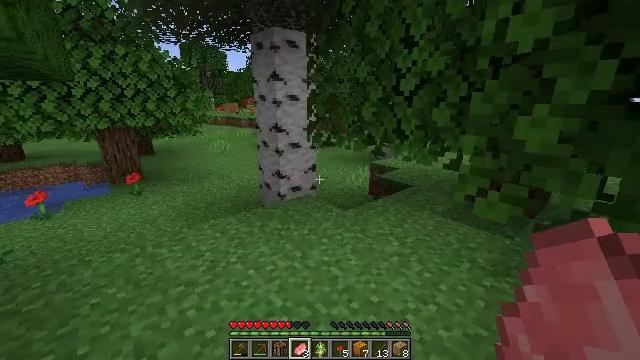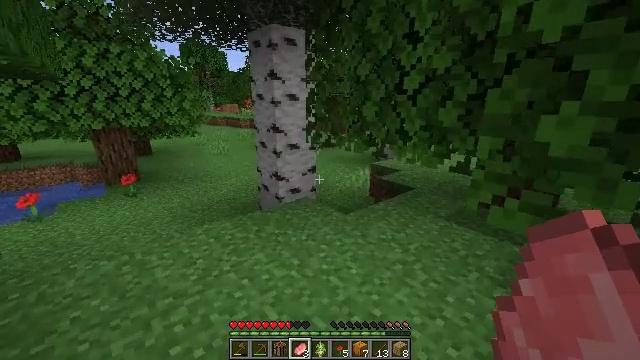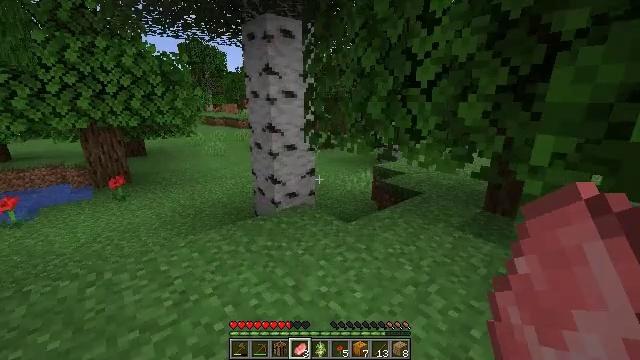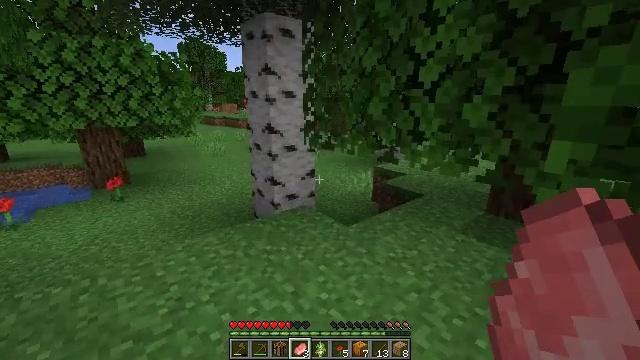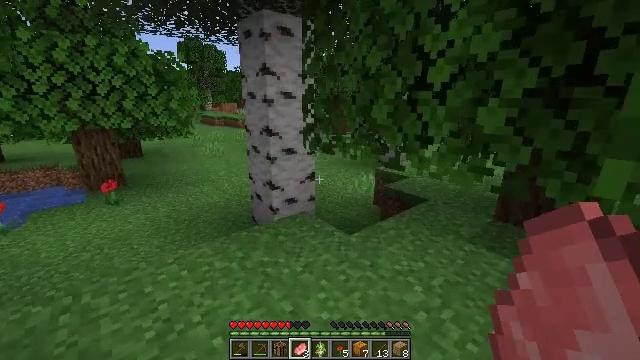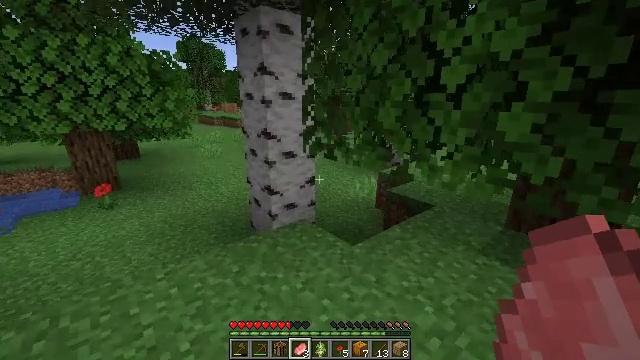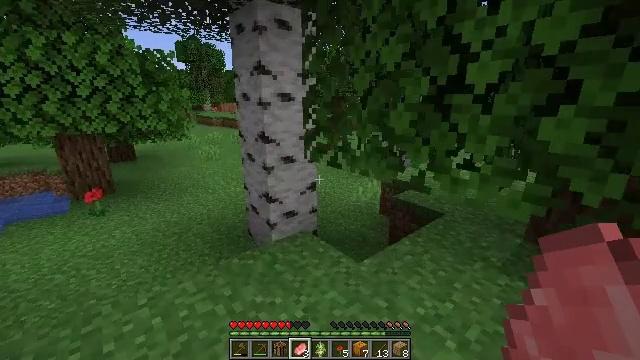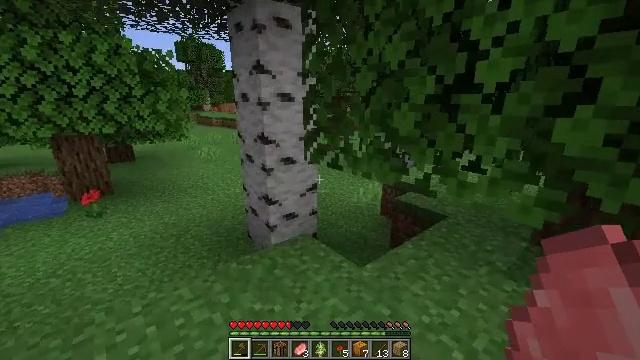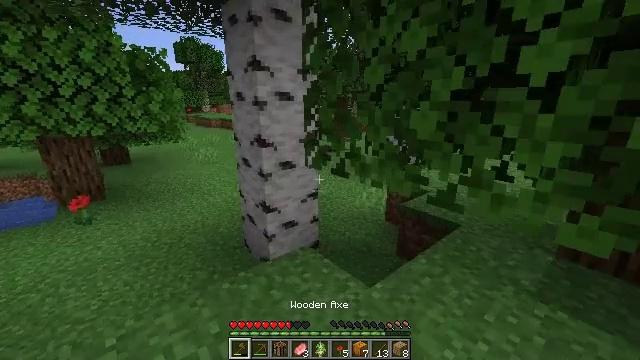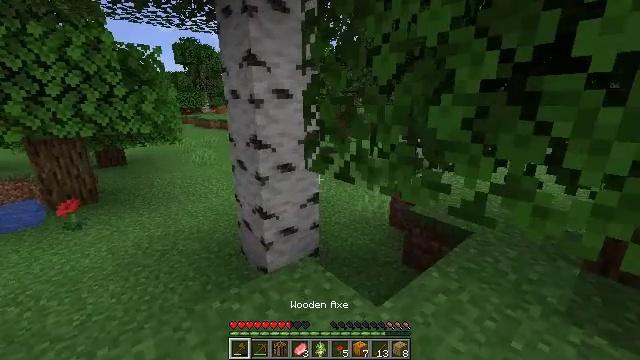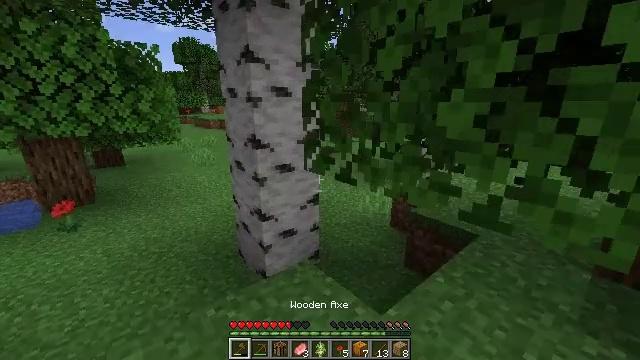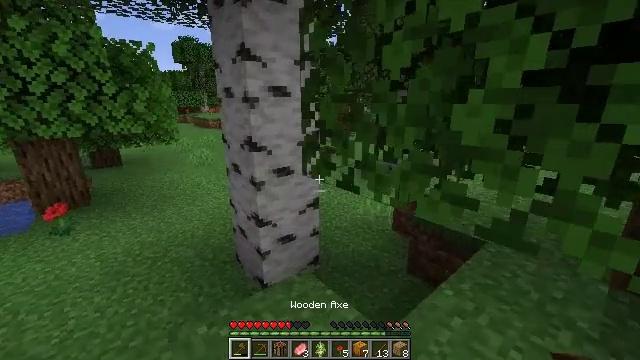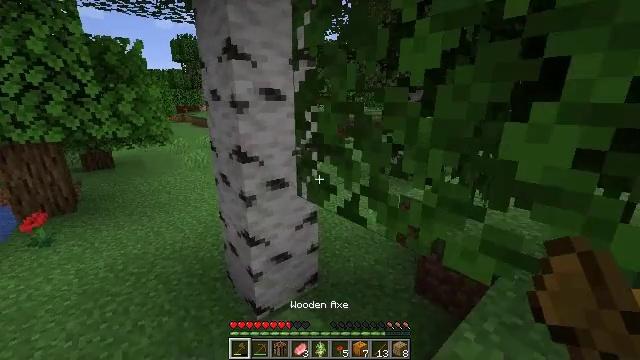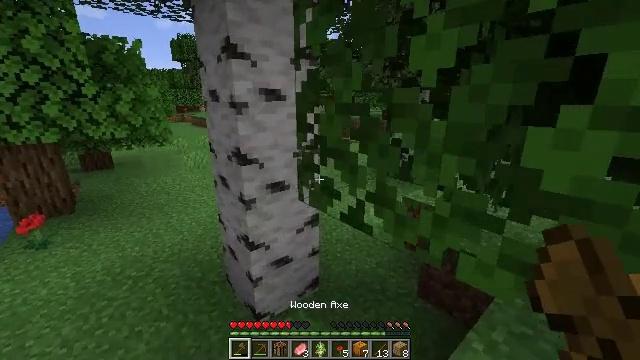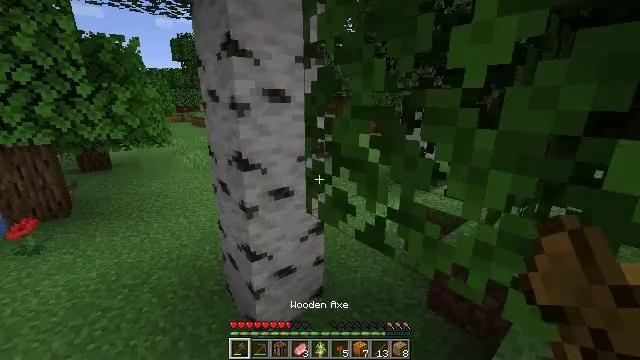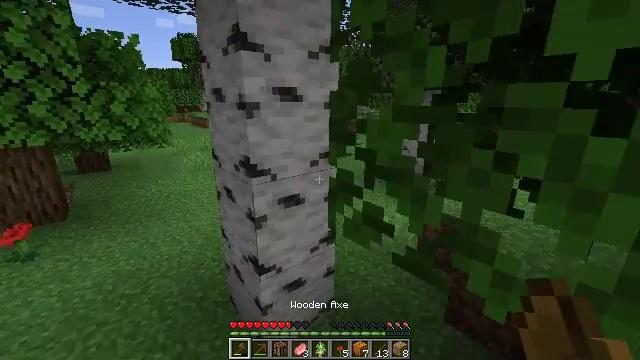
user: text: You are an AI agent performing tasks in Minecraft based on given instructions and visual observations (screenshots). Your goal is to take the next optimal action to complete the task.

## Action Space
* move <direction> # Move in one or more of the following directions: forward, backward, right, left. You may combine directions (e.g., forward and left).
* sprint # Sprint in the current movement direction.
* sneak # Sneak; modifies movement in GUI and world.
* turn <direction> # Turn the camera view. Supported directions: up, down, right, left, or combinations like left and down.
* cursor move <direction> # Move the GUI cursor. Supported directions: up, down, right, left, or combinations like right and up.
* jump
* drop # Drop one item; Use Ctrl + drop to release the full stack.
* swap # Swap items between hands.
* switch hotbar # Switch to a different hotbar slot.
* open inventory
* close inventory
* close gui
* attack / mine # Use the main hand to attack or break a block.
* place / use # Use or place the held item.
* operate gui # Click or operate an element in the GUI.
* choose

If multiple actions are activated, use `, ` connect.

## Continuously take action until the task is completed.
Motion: motion action
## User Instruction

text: Gather grass on the ground.
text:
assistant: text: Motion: move forward
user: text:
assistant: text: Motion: move forward
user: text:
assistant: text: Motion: move forward
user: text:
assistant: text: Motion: move forward
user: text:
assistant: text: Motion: move forward
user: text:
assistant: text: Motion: move forward
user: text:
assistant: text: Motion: move forward, switch to hotbar 1
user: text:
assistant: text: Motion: move forward, switch to hotbar 1
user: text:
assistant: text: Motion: move forward, switch to hotbar 1
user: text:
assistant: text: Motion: move forward, switch to hotbar 1
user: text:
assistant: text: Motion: move forward
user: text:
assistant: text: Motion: move forward
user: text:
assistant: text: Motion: move forward and move left
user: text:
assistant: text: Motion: move forward and move left
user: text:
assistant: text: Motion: move forward and move left
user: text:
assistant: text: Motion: move forward and move left
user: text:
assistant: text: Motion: move forward and move left
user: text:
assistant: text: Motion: move forward and move left
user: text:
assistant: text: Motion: move forward and move left
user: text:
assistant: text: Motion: move forward and move left
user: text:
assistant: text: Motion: move forward and move left
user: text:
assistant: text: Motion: move forward and move left
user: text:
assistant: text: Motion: move forward
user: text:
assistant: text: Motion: move forward, sprint
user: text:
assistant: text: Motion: move forward, sprint
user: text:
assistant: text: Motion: move forward, sprint
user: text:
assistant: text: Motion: move forward, sprint
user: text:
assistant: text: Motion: move forward, sprint
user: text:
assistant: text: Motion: move forward, sprint
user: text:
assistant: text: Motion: move forward, sprint